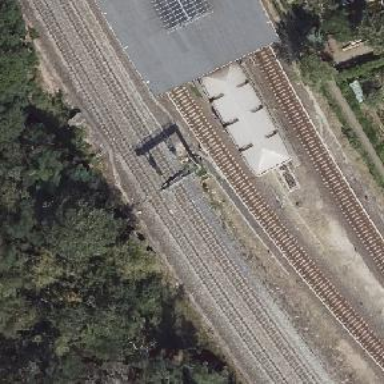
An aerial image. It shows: Railway signal.